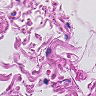
Metastatic tissue present: no